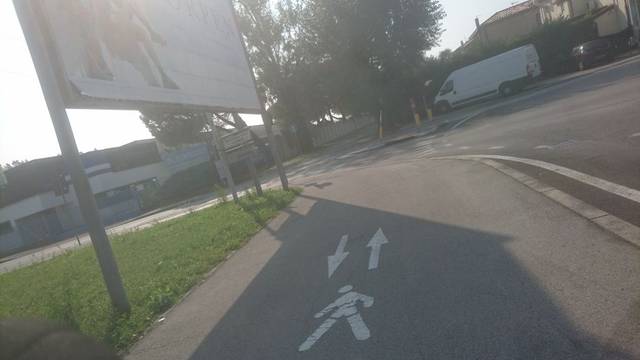
Region: Italy
Coordinates: 45.402, 11.936